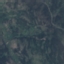
Land use / land cover: HerbaceousVegetation